Question: I'm trying to create a graph that focuses on the 99% of the data that is w/in a given range, meaning that there are 1% outliers that skew the perspective/"ability to zoom in on." Please see the attached picture showing what I'm going for. Basically, I want to collapse a portion of the y-axis. I am using python if that matters. If it's not possible to do this in plotly, I can switch to another library if you know of one.

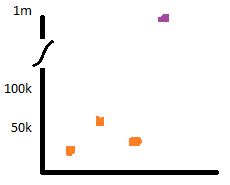
Answer: You can adjust the range of your y-axes from the layout. For example:
'''
layout['yaxis']['range'] = [-5, 15]
'''